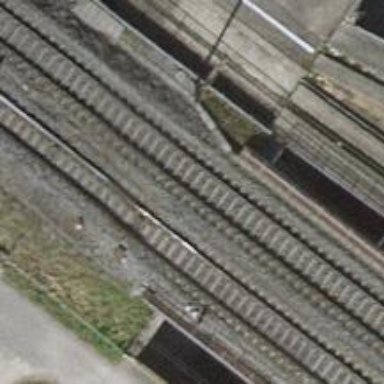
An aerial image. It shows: Railway switch.